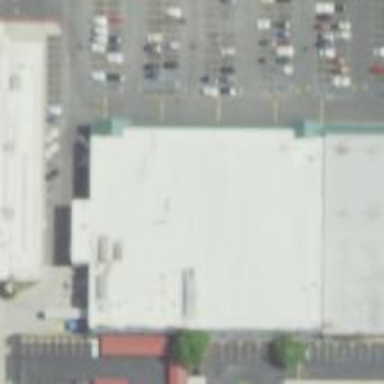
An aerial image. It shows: Supermarket.